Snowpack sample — Rabbit Ears Pass, Jackson County, Colorado, USA (12/17/25, 1:08 PM MST)
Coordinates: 40.387, -106.625
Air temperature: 34 °F
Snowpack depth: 46 cm
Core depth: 40 cm
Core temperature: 28.4 °F
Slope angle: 6°, slope face: 165°
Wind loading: medium
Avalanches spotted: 0
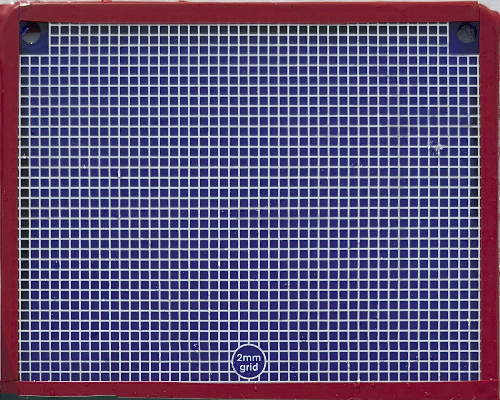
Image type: profile
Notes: No avalanches spotted nearby, although collected in a meadowy area with minimal risk on this face of the pass.